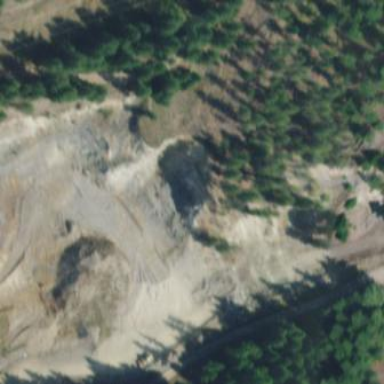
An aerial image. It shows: Quarry area.